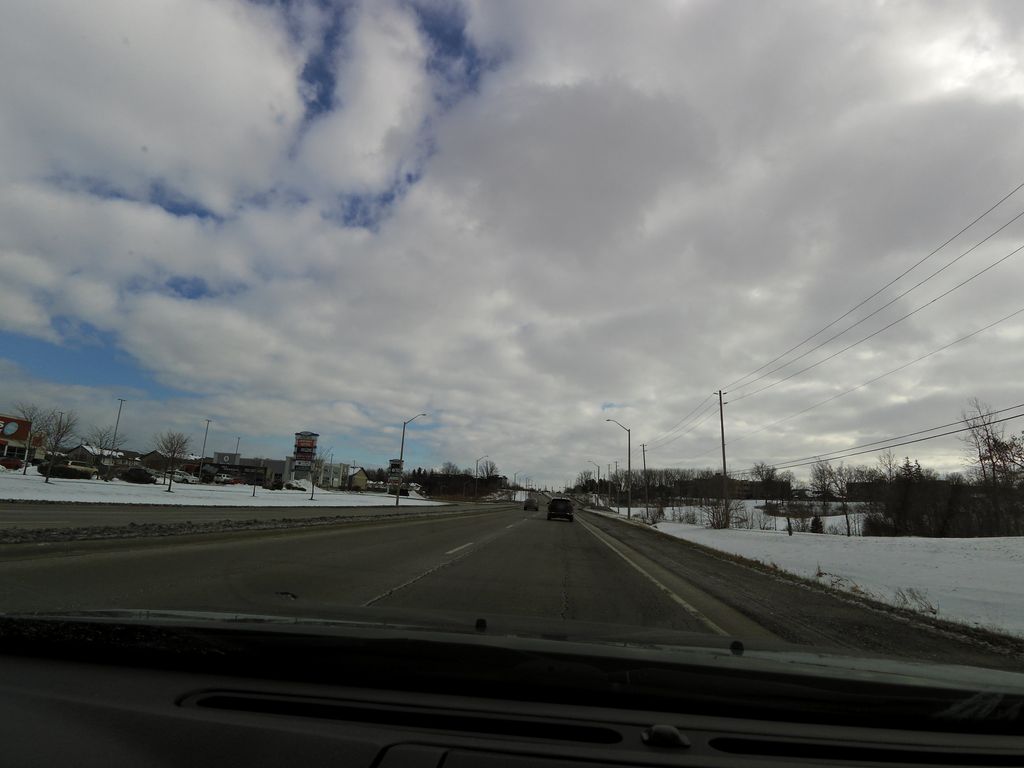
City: hamilton